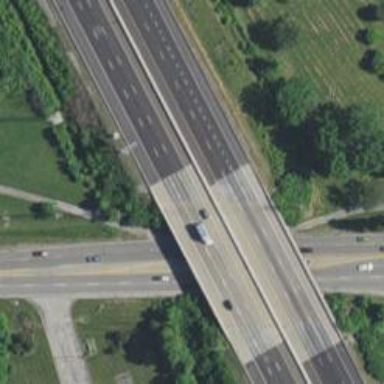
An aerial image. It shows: Primary highway.